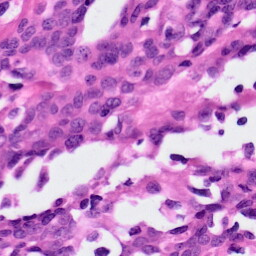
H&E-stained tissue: Ovarian